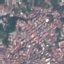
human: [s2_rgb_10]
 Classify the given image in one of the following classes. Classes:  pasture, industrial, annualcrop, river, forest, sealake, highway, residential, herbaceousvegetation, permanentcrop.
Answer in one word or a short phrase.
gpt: Residential